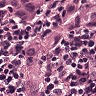
Metastatic tissue present: yes